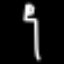
Label: fork